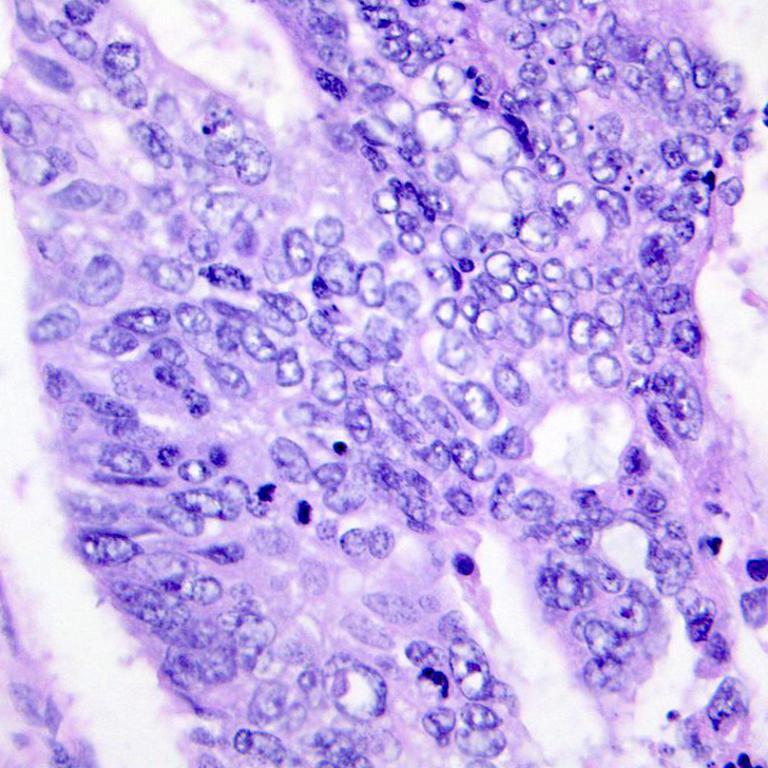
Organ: colon
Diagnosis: adenocarcinomas